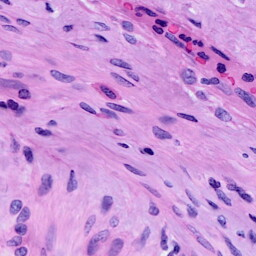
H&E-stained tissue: Cervix